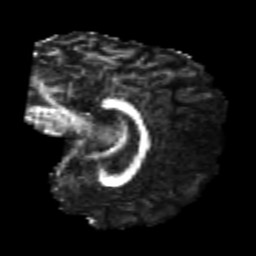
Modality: FA
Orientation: sagittal
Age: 23
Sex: female
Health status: healthy
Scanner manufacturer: philips
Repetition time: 7.386 s
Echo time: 0.08599 s